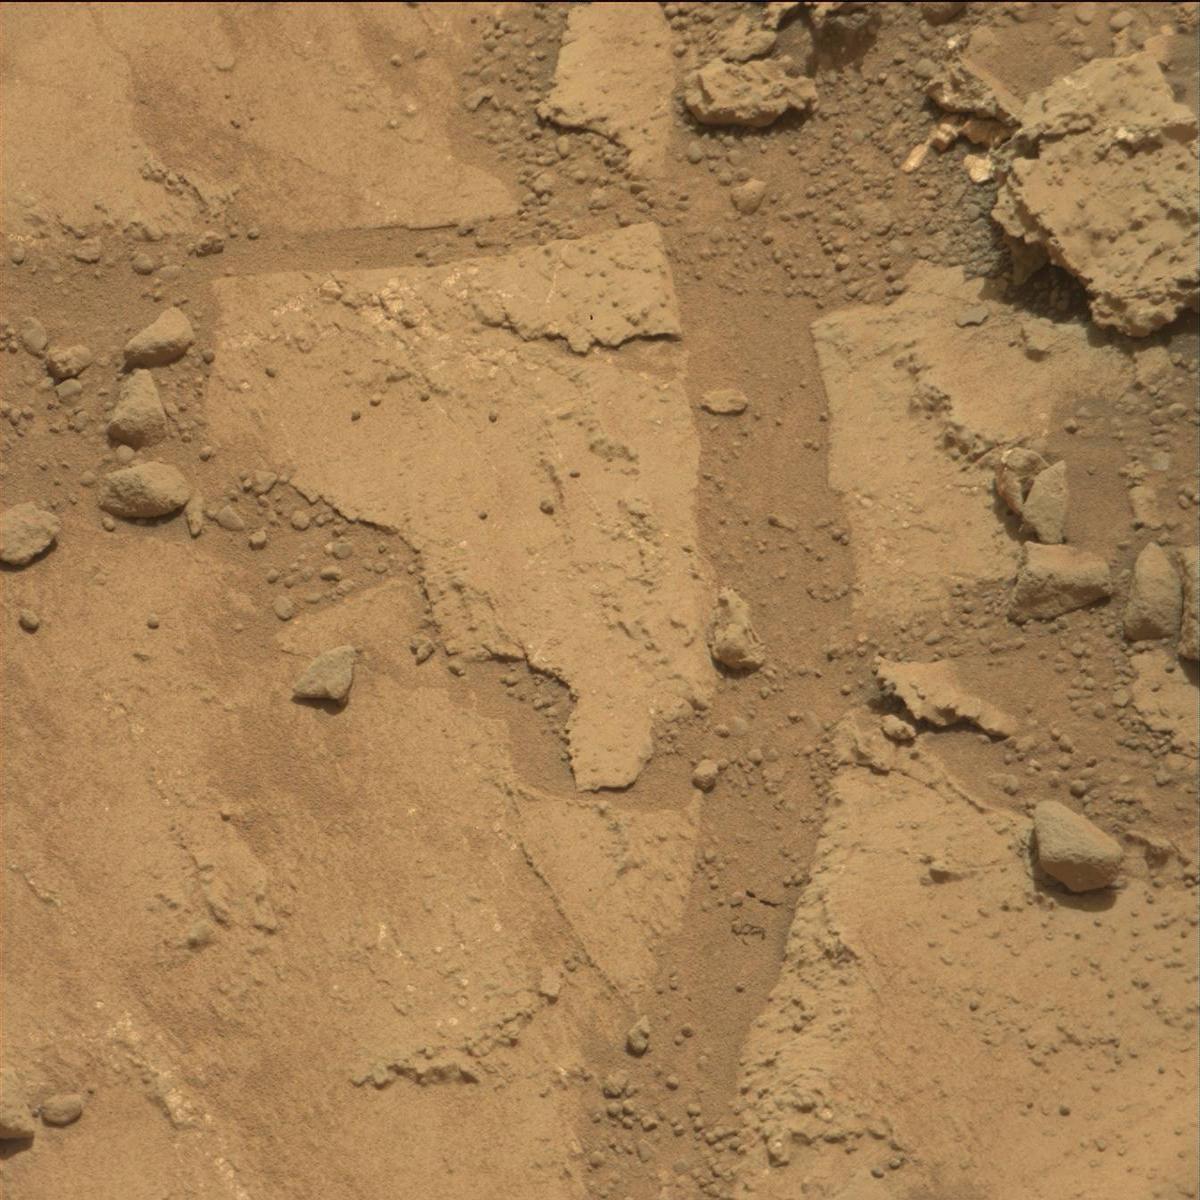
Terrain classes present: Bedrock, Rock, Sand / Soil